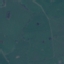
Land use / land cover class: Pasture